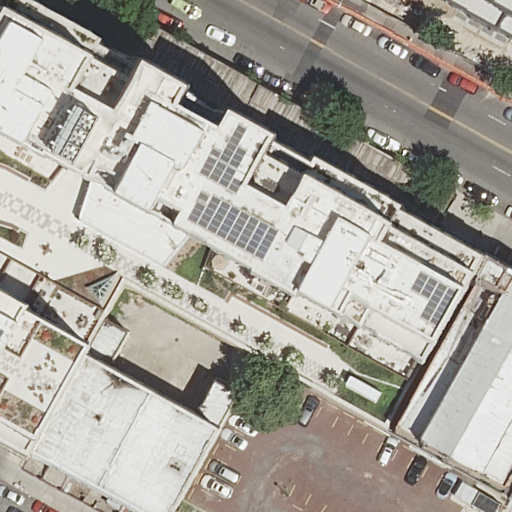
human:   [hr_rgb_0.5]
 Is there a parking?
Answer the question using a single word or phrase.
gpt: yes

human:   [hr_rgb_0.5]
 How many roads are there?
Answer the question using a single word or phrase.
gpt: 2

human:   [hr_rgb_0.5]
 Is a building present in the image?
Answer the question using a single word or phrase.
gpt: yes

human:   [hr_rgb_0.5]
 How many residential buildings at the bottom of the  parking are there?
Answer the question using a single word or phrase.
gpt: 1

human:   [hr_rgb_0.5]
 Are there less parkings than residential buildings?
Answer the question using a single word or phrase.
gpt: yes

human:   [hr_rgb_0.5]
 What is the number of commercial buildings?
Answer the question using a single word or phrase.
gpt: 0

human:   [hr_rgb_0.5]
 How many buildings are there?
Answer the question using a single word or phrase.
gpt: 4

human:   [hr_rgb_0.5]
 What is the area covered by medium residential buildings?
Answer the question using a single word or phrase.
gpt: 355m2

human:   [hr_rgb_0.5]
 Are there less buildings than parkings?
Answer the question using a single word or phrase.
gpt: no

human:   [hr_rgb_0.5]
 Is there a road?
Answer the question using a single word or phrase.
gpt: yes

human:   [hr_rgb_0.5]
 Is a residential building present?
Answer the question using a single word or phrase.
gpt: yes

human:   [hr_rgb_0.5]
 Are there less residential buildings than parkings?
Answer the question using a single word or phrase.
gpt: no

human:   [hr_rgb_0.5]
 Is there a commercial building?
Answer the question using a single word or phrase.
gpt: no

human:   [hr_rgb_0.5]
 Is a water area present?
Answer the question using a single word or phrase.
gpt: no

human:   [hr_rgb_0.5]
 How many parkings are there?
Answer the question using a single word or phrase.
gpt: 1

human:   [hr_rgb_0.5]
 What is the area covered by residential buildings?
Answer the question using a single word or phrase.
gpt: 2905m2

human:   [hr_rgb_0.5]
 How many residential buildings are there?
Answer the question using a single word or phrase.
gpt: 4

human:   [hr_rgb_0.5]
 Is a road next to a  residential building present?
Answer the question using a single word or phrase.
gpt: yes

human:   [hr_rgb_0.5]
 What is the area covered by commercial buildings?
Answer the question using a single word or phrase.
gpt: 0m2

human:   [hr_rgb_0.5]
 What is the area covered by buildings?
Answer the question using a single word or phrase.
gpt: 2905m2

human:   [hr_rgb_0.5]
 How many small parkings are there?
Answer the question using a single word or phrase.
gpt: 1

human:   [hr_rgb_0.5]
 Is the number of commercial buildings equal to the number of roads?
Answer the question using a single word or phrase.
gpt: no

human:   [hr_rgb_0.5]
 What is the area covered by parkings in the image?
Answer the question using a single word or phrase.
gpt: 0m2

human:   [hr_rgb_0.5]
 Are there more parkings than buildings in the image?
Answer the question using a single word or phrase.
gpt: no

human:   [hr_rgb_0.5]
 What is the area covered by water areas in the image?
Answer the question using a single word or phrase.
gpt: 0m2

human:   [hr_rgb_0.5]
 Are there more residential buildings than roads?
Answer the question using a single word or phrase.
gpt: yes

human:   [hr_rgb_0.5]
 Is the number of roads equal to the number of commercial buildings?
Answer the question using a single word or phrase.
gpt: no

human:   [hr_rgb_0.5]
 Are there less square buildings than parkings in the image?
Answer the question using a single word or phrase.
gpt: yes

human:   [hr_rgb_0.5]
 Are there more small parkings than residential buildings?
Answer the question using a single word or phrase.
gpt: no

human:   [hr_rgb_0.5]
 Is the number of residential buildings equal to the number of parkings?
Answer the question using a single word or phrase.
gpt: no

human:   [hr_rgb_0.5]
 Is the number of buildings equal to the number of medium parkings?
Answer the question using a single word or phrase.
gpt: no

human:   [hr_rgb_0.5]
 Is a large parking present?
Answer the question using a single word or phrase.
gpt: no

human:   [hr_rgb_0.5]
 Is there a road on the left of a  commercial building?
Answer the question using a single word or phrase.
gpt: no

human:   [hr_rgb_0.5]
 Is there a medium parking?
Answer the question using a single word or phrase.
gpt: no

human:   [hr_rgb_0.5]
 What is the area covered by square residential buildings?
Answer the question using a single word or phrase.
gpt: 0m2

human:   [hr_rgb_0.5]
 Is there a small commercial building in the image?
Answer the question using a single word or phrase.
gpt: no

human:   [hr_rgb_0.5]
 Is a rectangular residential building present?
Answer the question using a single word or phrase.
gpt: yes

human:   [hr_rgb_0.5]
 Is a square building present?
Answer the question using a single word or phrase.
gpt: no

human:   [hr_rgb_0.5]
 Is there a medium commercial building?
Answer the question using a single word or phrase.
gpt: no

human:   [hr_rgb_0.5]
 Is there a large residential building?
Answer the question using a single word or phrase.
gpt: yes

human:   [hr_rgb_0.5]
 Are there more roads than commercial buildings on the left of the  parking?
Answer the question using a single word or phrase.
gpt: yes

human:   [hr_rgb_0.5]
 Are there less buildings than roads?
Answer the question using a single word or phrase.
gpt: no

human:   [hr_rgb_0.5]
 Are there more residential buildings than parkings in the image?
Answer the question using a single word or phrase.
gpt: yes

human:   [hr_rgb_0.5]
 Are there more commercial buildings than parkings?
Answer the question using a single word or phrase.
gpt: no

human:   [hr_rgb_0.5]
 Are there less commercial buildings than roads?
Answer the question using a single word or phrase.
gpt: yes

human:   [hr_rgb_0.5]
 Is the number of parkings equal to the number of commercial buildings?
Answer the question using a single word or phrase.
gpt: no

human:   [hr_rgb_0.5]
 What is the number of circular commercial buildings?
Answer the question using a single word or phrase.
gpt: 0

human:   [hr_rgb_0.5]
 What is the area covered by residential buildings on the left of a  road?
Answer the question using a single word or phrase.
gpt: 13m2

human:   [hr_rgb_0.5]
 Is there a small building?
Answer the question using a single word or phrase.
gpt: yes

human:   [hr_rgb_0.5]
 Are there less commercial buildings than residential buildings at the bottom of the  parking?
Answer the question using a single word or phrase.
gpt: yes

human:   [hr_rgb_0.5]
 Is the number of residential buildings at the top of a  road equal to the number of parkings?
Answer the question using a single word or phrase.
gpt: no

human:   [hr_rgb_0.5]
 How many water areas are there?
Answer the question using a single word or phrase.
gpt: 0

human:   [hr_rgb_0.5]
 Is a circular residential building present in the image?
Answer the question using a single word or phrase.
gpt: no

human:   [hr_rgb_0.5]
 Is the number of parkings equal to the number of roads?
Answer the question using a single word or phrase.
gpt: no

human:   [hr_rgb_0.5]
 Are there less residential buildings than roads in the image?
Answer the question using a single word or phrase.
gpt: no

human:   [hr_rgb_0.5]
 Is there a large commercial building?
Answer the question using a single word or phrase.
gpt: no

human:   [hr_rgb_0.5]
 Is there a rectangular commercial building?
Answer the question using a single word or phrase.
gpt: no

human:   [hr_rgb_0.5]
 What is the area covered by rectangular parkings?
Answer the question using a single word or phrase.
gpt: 0m2

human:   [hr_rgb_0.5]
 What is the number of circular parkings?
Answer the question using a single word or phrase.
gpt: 0

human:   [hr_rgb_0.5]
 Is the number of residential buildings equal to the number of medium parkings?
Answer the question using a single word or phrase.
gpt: no

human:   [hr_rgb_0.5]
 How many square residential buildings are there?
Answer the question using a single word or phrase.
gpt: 0

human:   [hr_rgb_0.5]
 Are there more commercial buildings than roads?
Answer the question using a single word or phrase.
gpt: no

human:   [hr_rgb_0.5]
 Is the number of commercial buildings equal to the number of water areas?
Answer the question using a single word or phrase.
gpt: yes

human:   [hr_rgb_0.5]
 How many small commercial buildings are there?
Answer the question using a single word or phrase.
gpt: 0